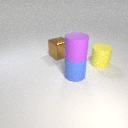
large blue rubber cylinder in front of large yellow rubber cylinder